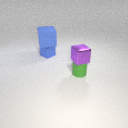
small blue metal cube to the left of small green rubber cylinder